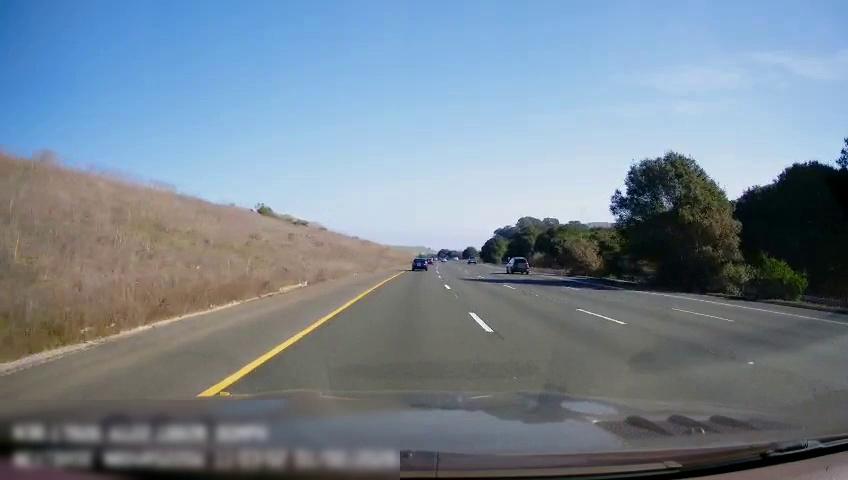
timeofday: Day
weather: Sunny
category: Drivable Space
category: Vehicles | Car
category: Vehicles | SUV
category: Lanes | Alternate Lane
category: Lanes | Alternate Lane
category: Lanes | Alternate Lane
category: Lanes | Current Lane
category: Lanes | Alternate Lane